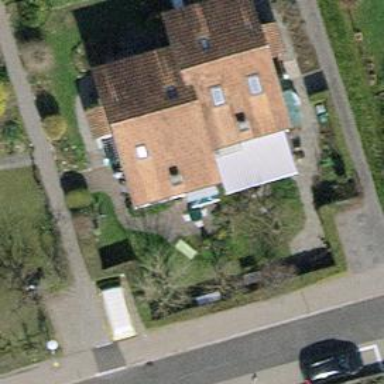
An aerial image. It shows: Terrace building.